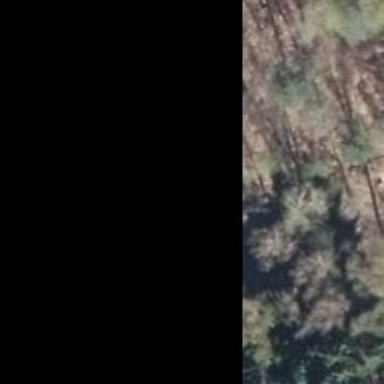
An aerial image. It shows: Hunting stand.